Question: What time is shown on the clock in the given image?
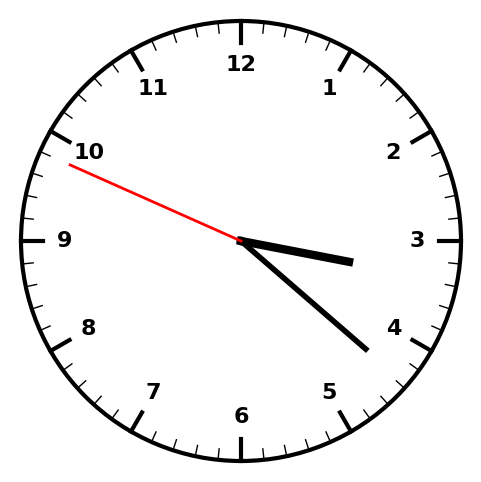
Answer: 03:21:49